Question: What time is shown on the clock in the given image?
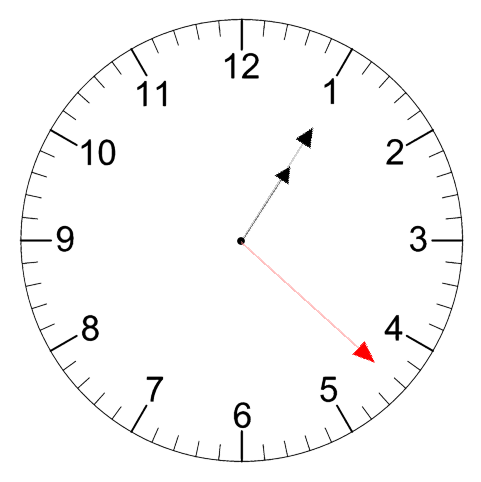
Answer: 01:05:22